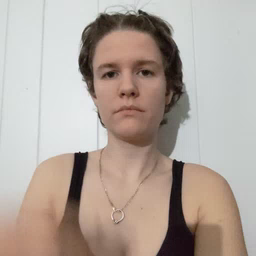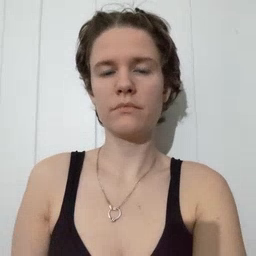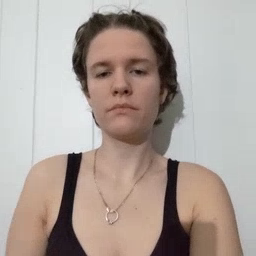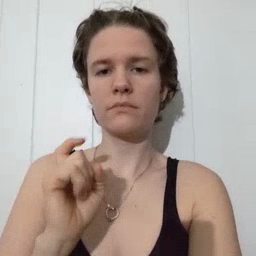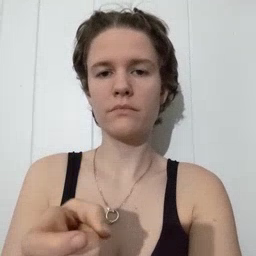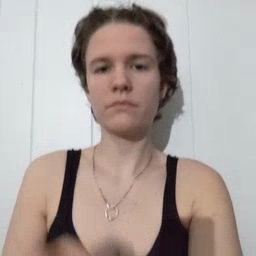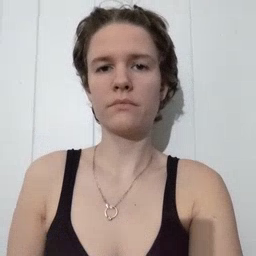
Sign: give